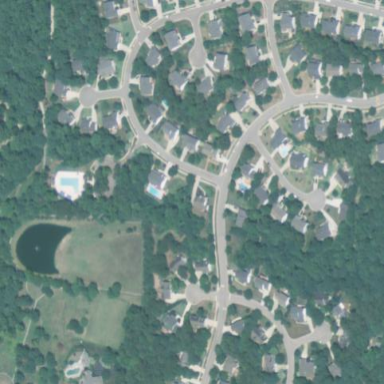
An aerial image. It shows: Residential area within neighborhood.